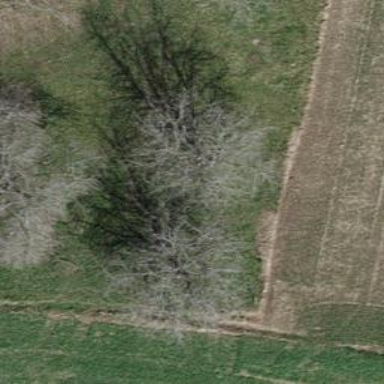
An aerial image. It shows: Row of trees in natural setting.